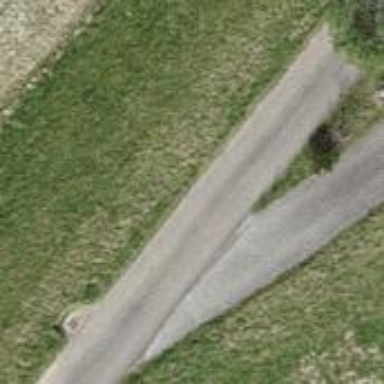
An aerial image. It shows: Unclassified road.